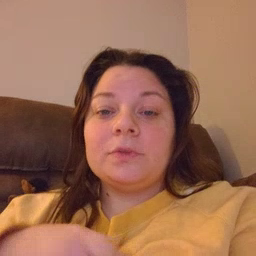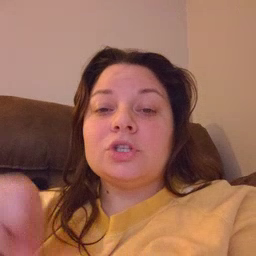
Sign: shoe